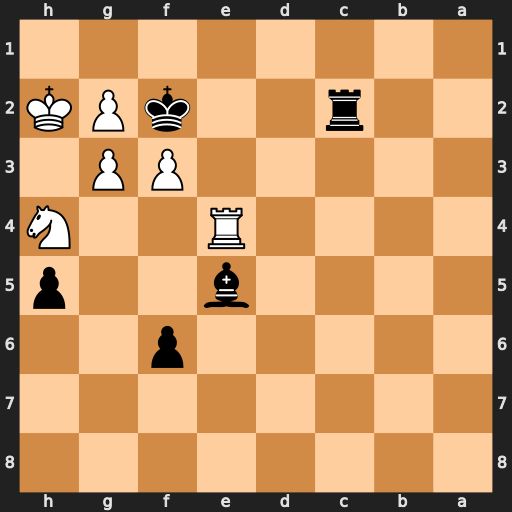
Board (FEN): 8/8/5p2/4b2p/4R2N/5PP1/2r2kPK/8
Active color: b
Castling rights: -
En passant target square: -
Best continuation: Bxg3+ Kh3 Rc1 Re2+ Kxe2